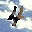
Label: 4